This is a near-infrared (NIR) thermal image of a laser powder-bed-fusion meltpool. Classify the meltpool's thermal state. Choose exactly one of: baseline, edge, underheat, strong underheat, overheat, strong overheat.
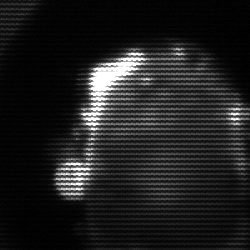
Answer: baseline